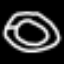
Label: donut